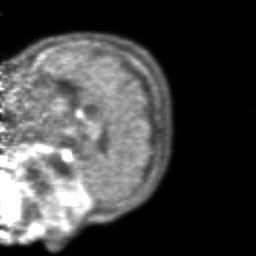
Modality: PET
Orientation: sagittal
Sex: female
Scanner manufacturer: ge